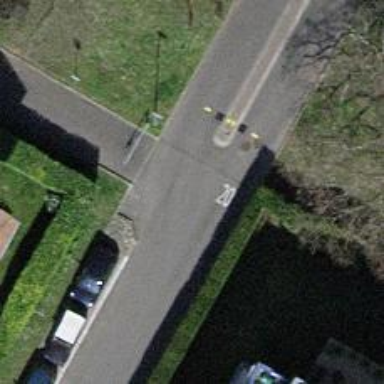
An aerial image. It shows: Asphalt road in living street.